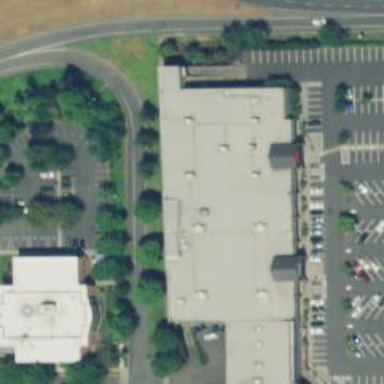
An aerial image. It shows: Department store building.